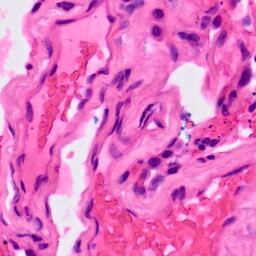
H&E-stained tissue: Lung